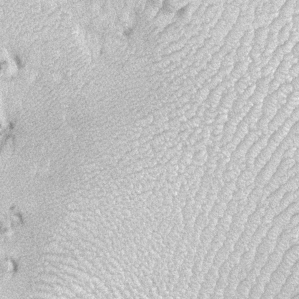
Label: frost